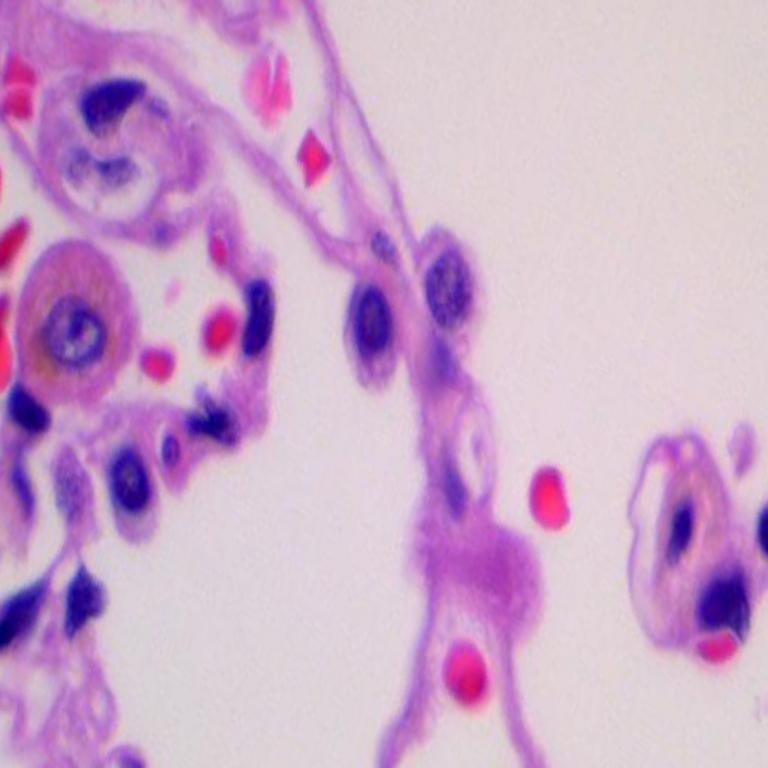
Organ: lung
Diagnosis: benign